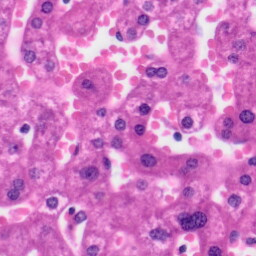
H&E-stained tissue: Liver